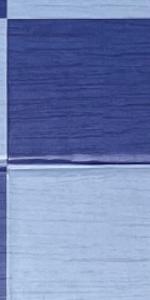
Label: Empty